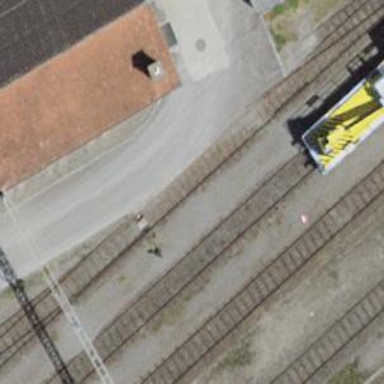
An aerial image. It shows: Railway switch.